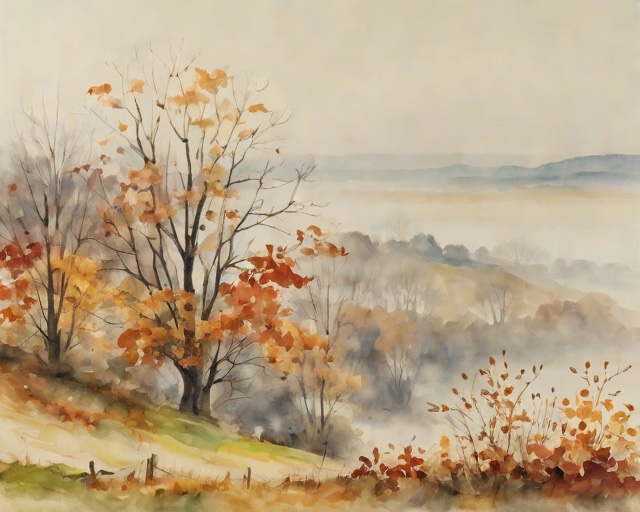
Category: Autumn